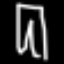
Label: pants